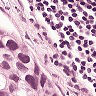
Metastatic tissue present: yes